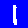
Digit: 1